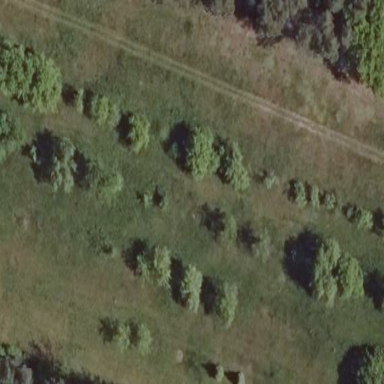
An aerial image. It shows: Chain link fence surrounding orchard.